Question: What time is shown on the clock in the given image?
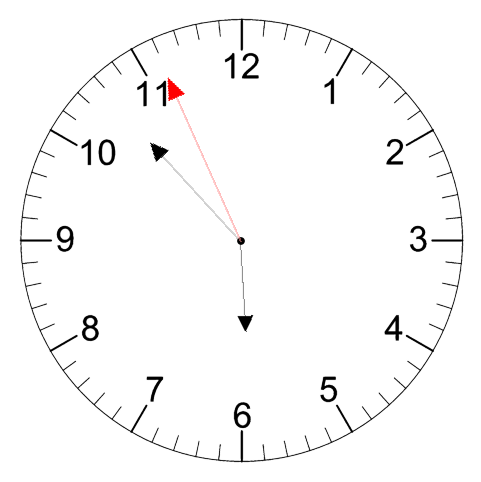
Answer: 05:52:56